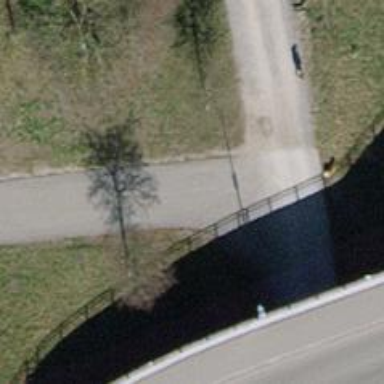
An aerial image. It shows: Bollard barrier.